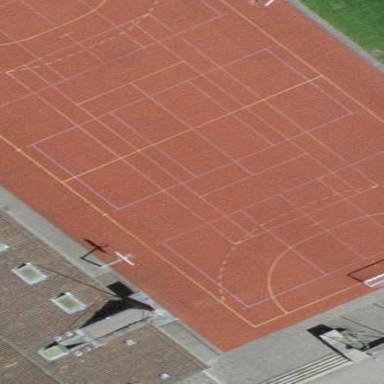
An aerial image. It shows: Tartan basketball court situated on pitch designated for leisure land.